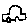
Label: car